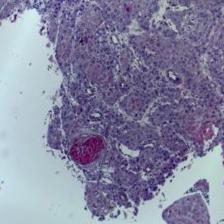
Diagnosis: OSCC